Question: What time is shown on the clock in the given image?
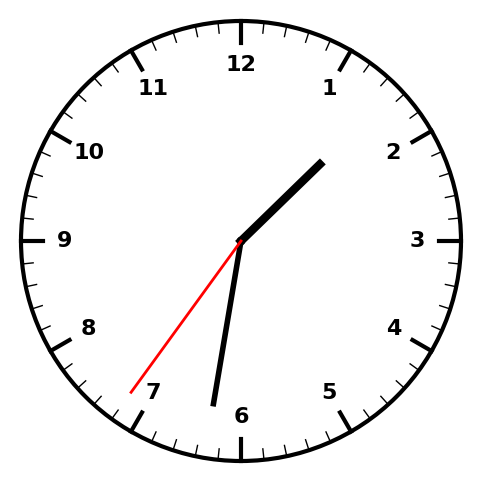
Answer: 01:31:36